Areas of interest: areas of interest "Scientific Research Institution"
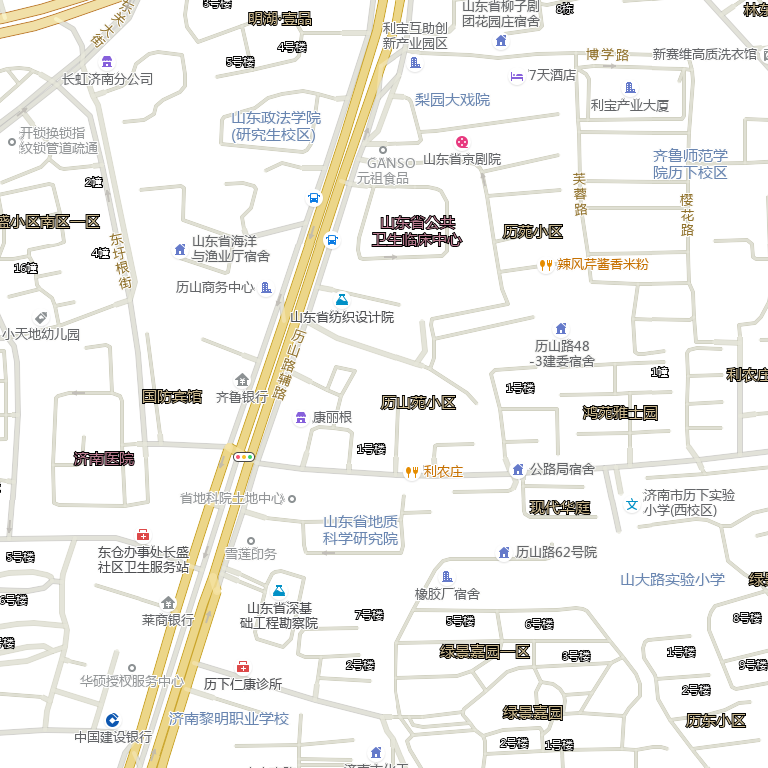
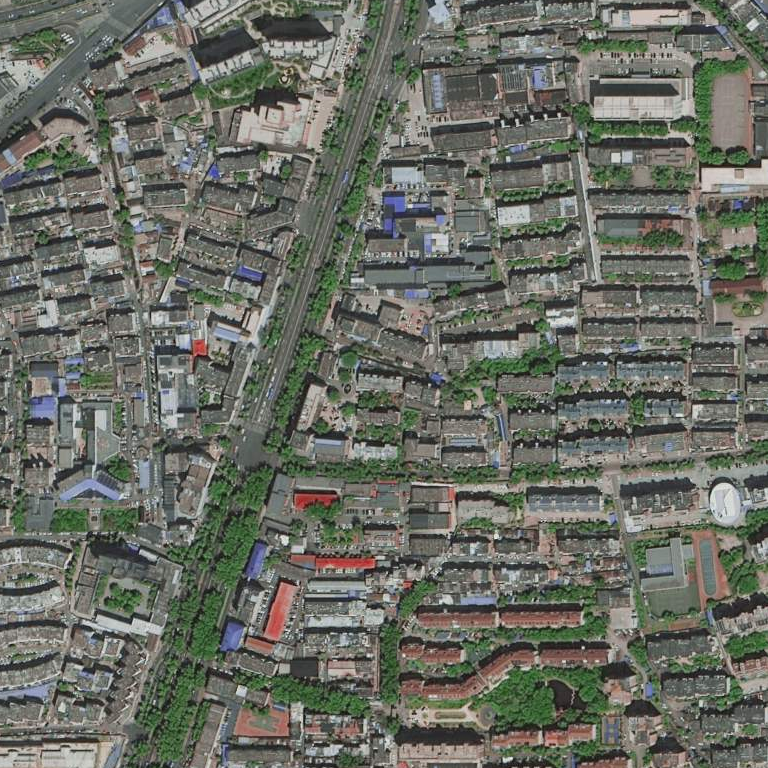